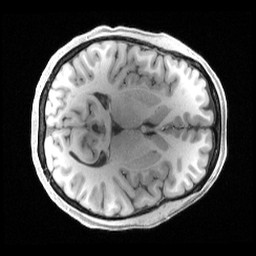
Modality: T1w
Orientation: axial
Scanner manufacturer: siemens
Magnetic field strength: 3 T
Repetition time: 2.4 s
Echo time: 0.00222 s